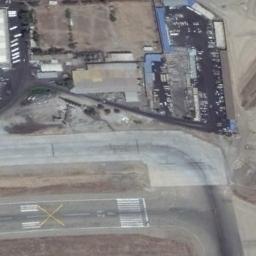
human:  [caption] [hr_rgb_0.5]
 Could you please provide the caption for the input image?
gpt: There is a concrete field on one side of the runway, And there are many buildings and aircraft in the open space beside the runway .

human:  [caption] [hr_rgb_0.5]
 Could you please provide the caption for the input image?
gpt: The runway has a threshold marking and two touchdown zone markings and some buildings are next to the runway .

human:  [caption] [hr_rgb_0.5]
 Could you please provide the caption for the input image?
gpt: There are many buildings of different shapes beside the runway .

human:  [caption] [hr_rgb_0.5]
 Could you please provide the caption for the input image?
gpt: The runway is on the bare land next to the airport and some planes .

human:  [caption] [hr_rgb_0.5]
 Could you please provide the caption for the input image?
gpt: Thera are some buildings beside the runway .